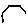
Label: hexagon